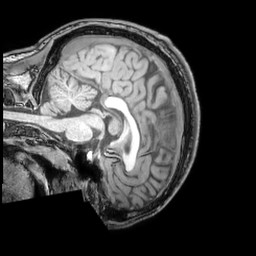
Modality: T1w
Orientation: sagittal
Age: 24
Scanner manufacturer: philips
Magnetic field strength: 3 T
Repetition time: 0.007 s
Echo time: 0.003501 s